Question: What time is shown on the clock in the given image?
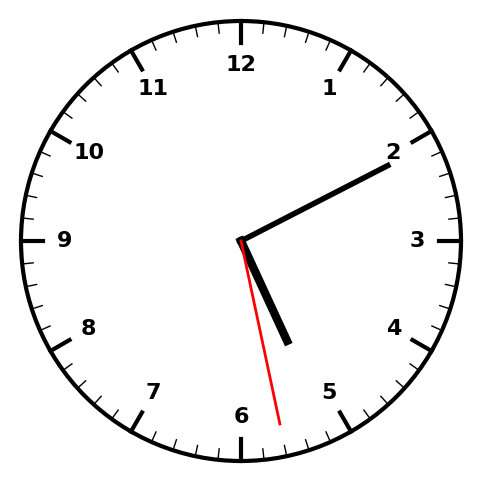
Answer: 05:10:28